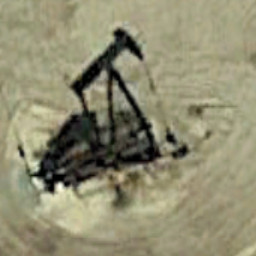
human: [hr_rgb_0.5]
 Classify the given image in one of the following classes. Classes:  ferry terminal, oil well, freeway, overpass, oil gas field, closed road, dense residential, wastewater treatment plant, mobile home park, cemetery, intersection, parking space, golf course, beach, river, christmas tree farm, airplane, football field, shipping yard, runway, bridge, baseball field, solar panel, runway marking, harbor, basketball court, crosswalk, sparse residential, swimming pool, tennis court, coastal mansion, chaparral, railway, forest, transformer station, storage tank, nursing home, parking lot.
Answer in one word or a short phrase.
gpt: oil well